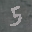
Label: 5